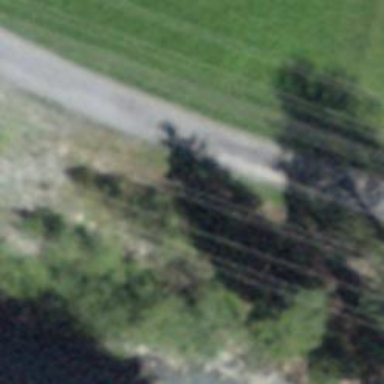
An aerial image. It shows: Well-maintained track road with grade 1 tracktype.